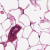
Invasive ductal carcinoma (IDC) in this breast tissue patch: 0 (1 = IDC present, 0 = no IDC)